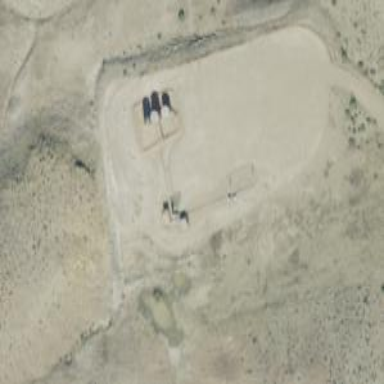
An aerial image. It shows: Petroleum well that is man-made.